Question: I want to get number of members with a role, but always give me "1":
'''
const server_roles = client.guilds.cache.get('server ID').roles.cache.get('role ID').members.size;
console.log(server_roles)
'''

Real role member count = 4, not 1
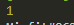
Answer: The issue isn't within your code, it's to do with the information bots can access after a recent update. In order to fix this:
- <URL>- - 'Bot'- 'Privileged Gateway Intents'- 'PRESENCE INTENT''SERVER MEMBERS INTENT'
Then, in the code, when initialising your Discord client, add this:
'''
Discord.Client({ ws: { intents: Discord.Intents.ALL } });
'''
That code assumes you've imported the module as 'Discord'
It's quite complex, but after the recent update it's the only way to achieve what you want